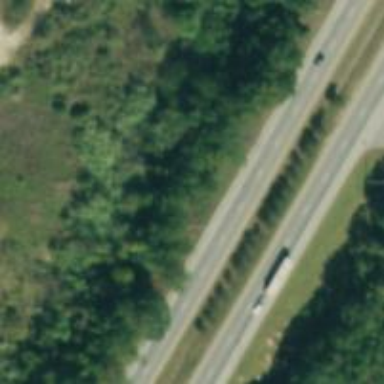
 designated as trunk highway. It is dual carriageway."